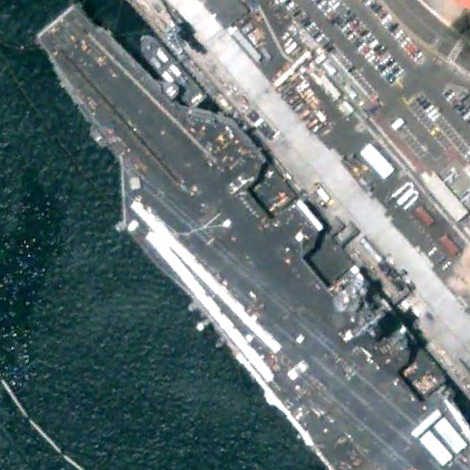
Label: aircraft_carrier